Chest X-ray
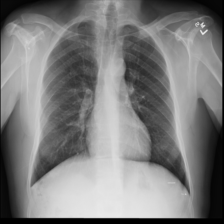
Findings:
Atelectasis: negative
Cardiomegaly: negative
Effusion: negative
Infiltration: negative
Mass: negative
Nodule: negative
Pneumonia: negative
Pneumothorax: negative
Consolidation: negative
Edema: negative
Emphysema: negative
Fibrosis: negative
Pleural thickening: negative
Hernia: negative